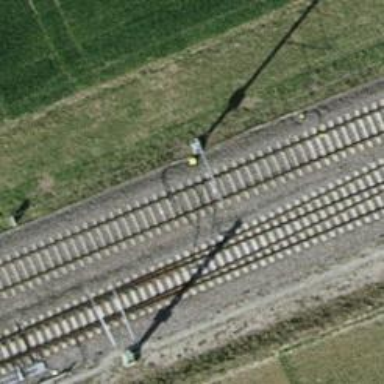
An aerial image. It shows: Catenary mast for power lines.